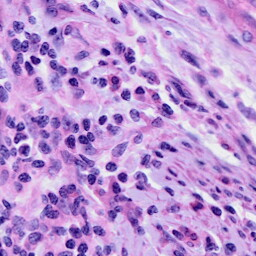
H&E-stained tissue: Cervix